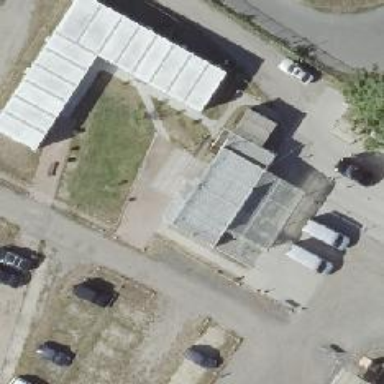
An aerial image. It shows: Car rental facility.